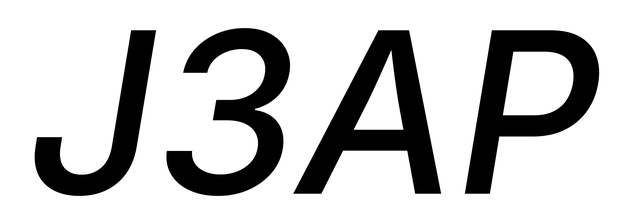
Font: Inter-Italic_Medium_Italic